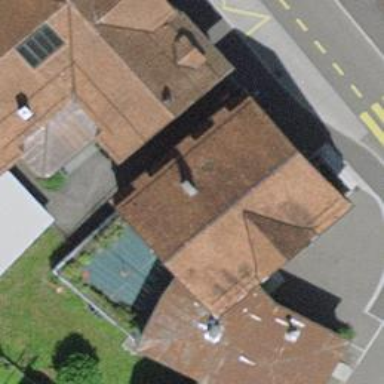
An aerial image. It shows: Pub.